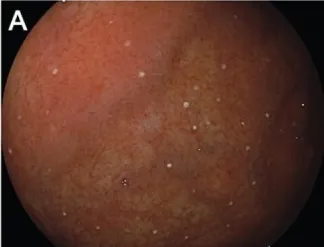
Endoscopic images of Case 1. Multiple white spots are seen in the gastric fornix.
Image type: endoscopy (gi_endoscopy)